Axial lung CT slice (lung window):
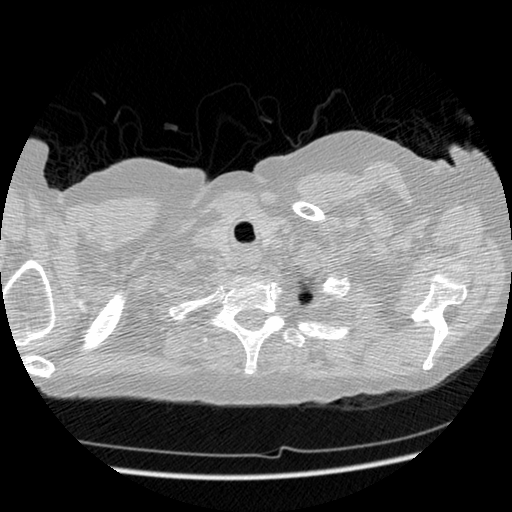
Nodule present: no